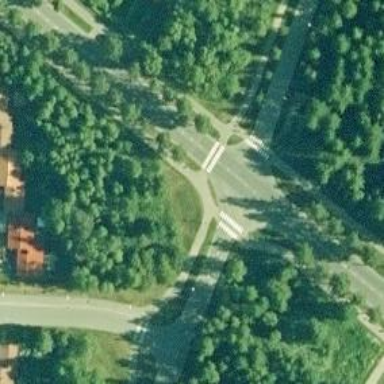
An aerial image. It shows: Marked crossing on the road.